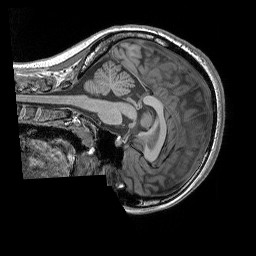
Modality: T1w
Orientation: sagittal
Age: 20
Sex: female
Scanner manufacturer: siemens
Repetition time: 2.25 s
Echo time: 0.00302 s